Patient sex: F
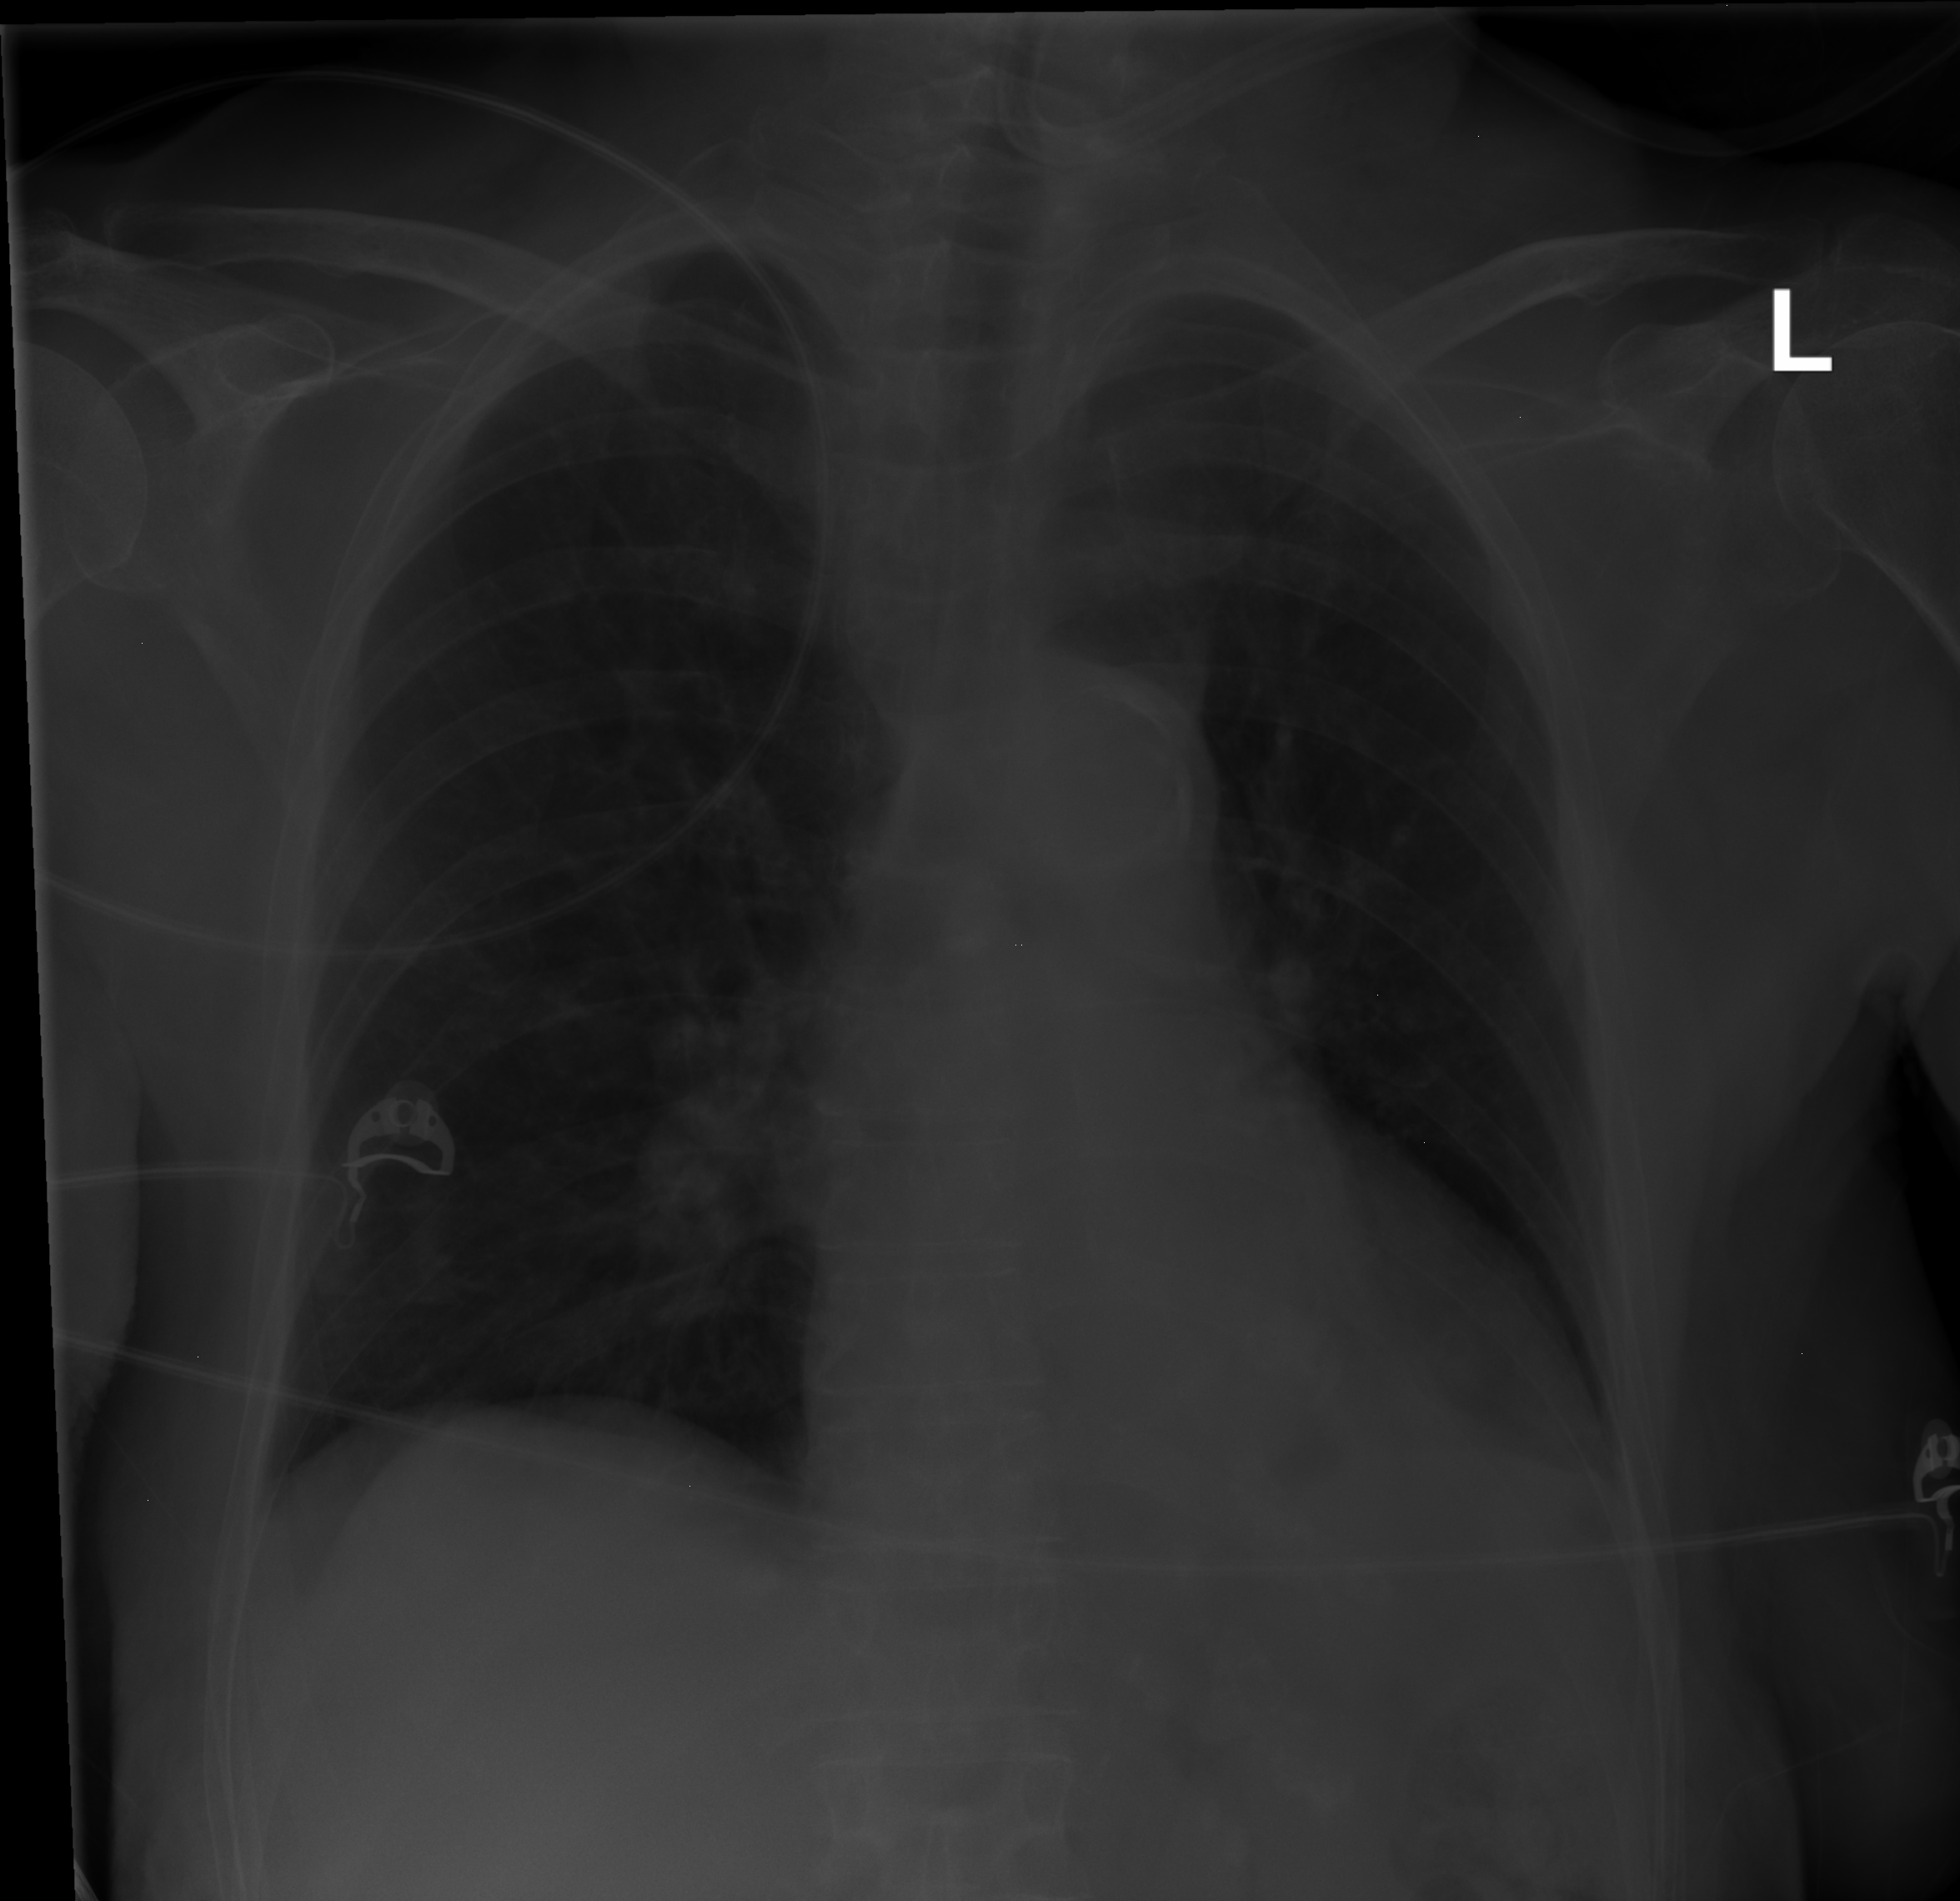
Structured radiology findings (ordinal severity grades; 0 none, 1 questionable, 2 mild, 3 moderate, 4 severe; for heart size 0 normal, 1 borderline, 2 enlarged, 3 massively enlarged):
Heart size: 0
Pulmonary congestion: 0
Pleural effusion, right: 0
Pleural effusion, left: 1
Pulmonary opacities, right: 0
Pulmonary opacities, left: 0
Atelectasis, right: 0
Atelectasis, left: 1